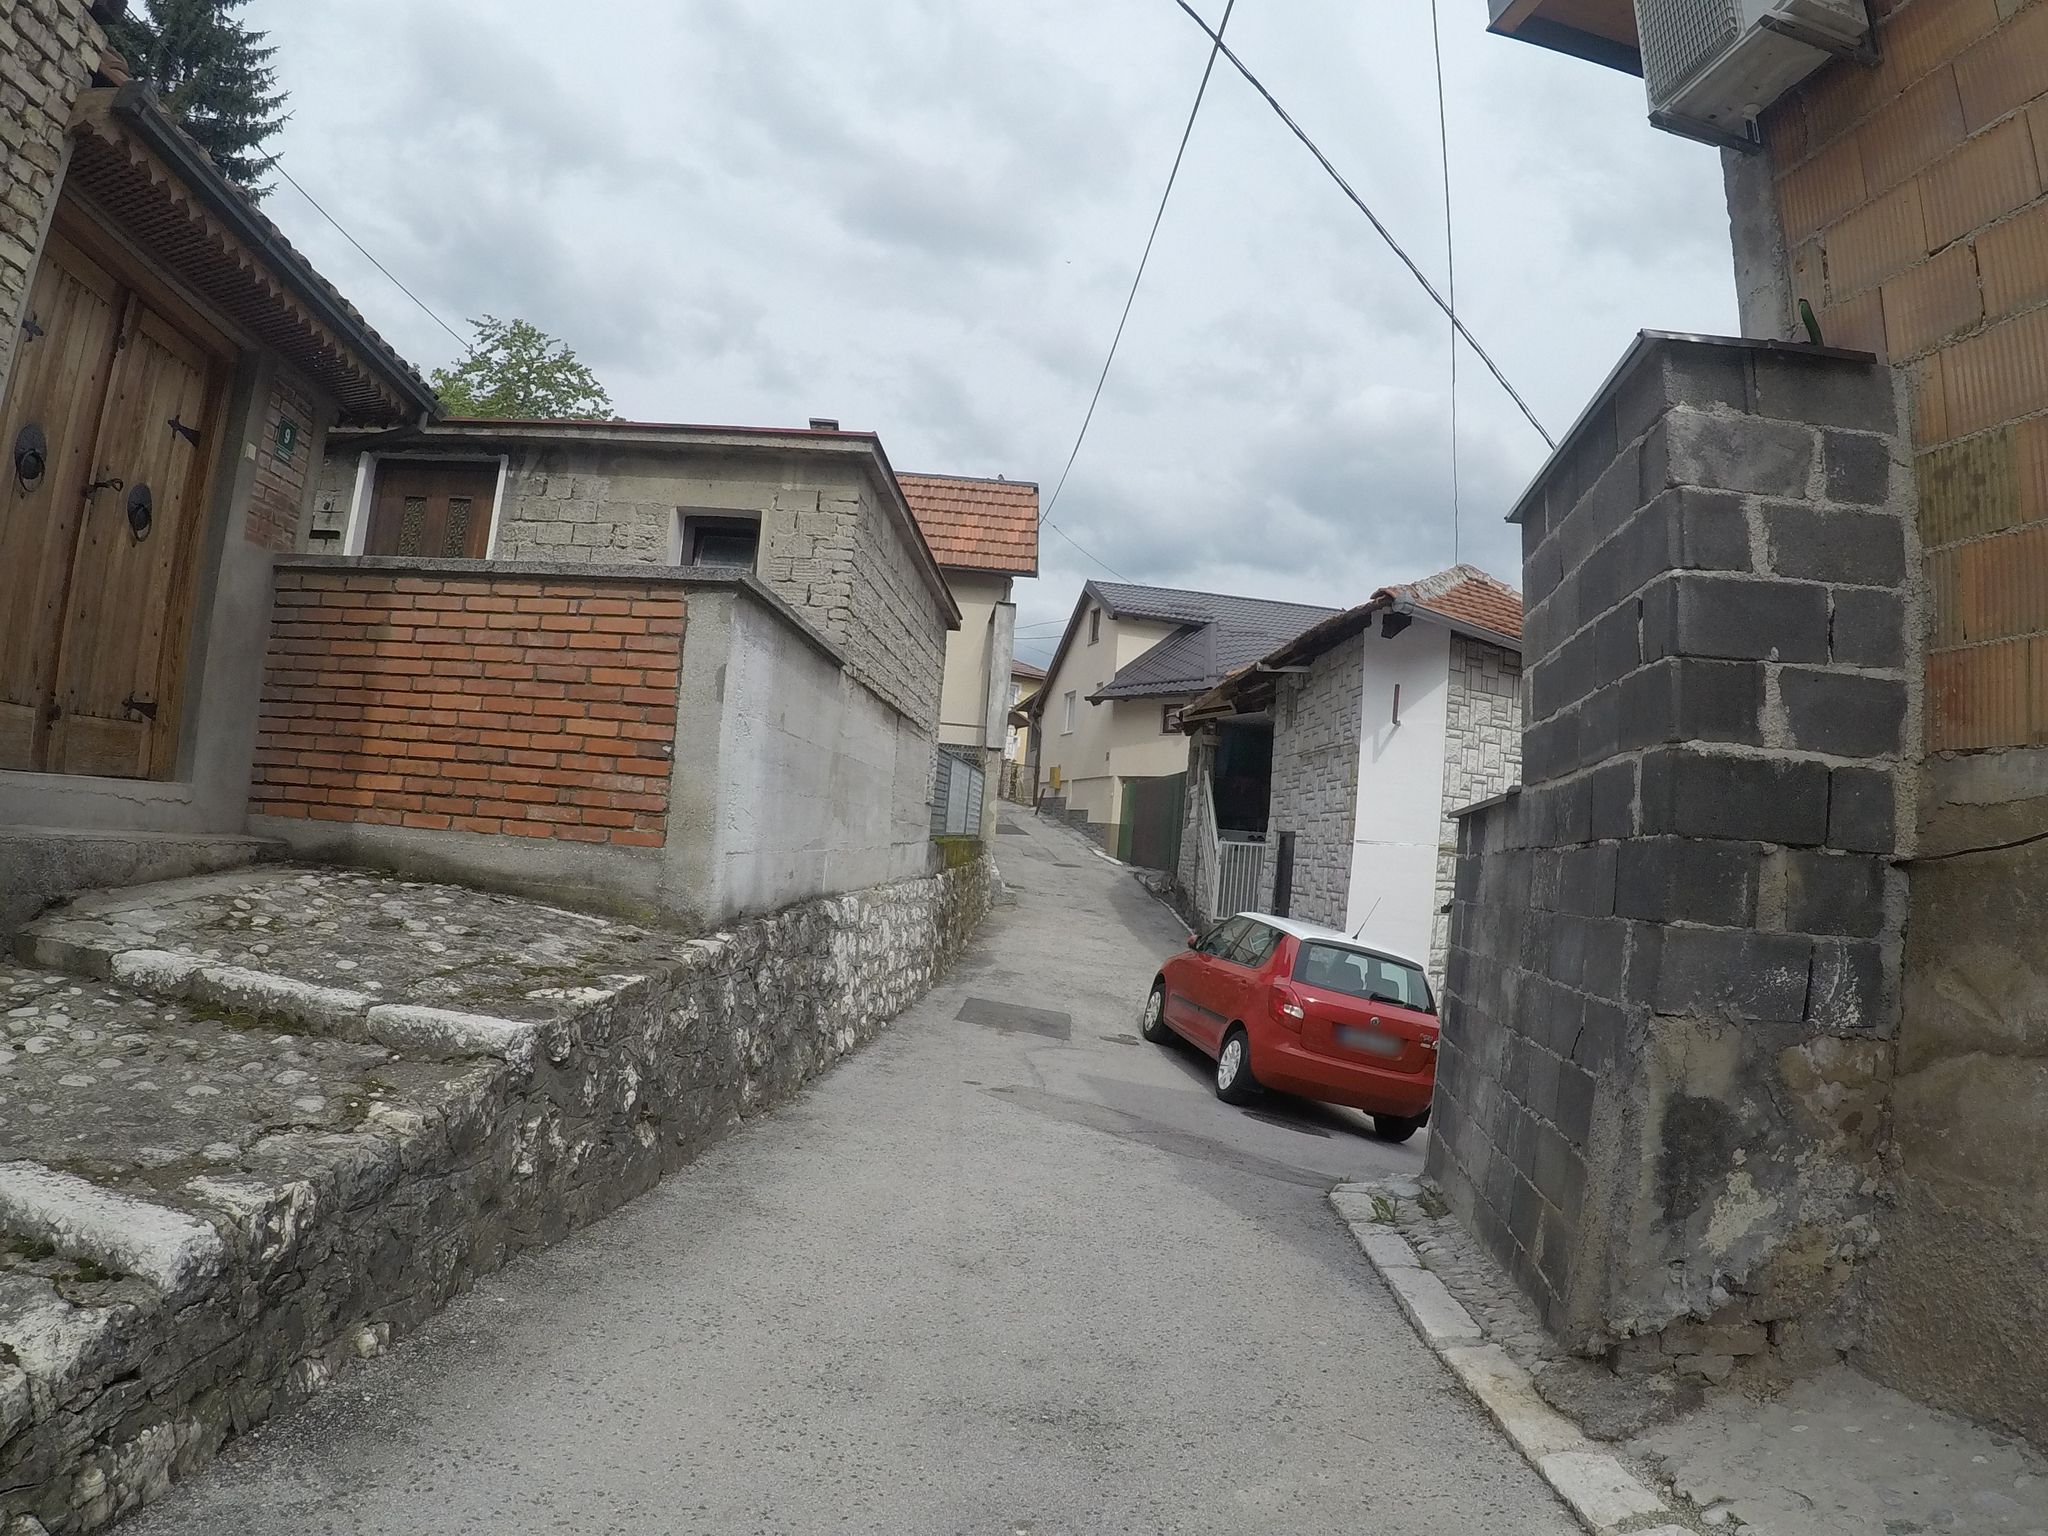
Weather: snowy
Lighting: day
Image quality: good
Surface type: walking surface
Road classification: steps, living_street
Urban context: urban centre
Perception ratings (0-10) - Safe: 5.07, Lively: 5.97, Beautiful: 4.27, Boring: 4.55, Depressing: 5.6, Wealthy: 5.45